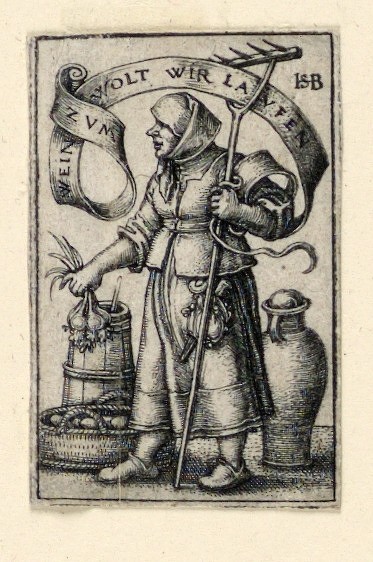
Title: Peasant Woman at Market: Zum Wein wolt wir Laufen (To wine we will run)
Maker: Hans Sebald Beham, German, 1500–1550
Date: ca. 1542
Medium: Engraving on laid paper
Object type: print
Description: Vertical rectangle. A peasant is represented standing, facing right, seen almost from the back. He holds a pitchfork in his left hand; his right hand rests on his sword.